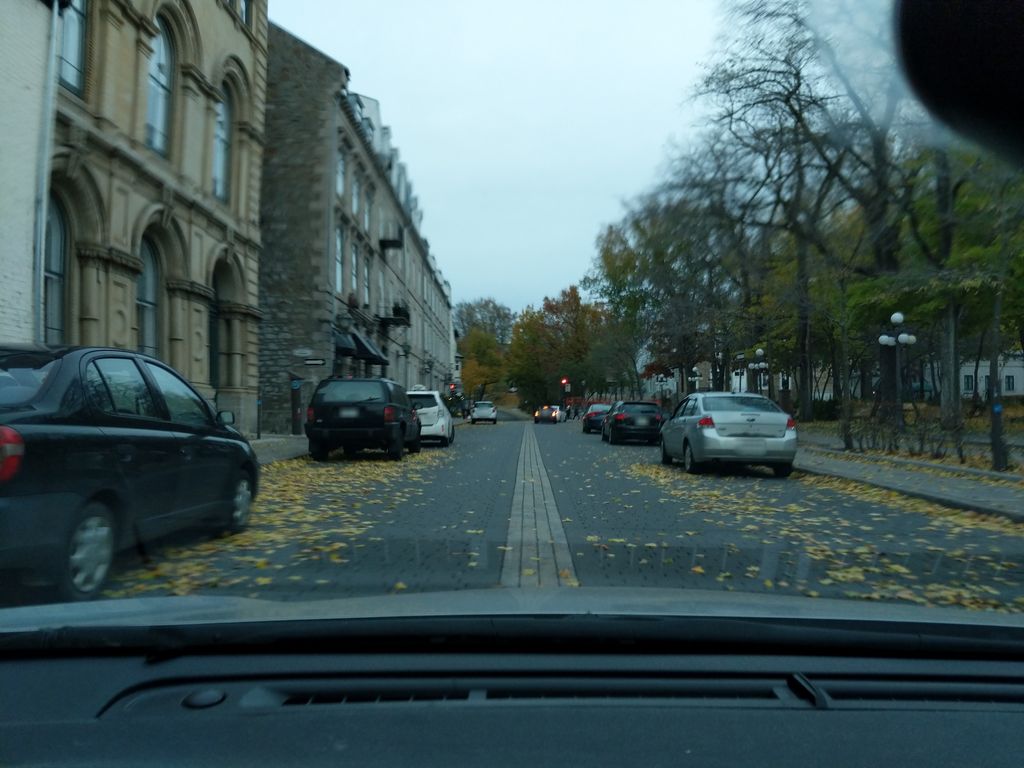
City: quebec_city